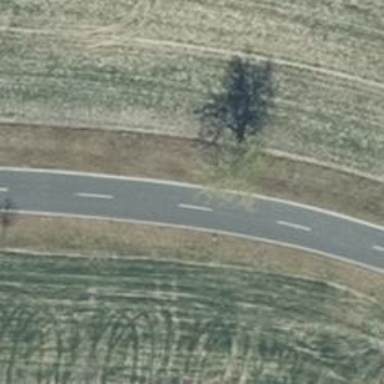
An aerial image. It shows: Deciduous broadleaved tree.